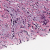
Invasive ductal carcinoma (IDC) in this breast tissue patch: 0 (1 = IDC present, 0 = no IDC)